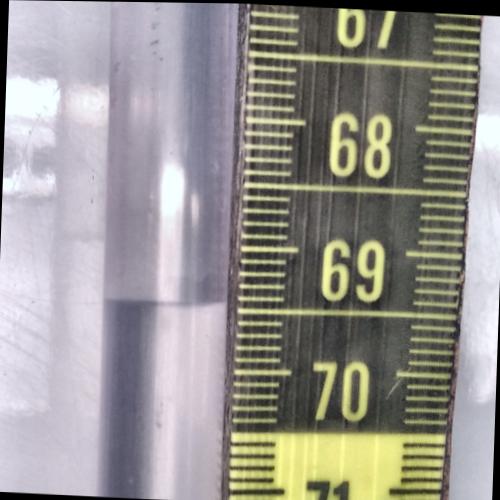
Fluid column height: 69.5 cm